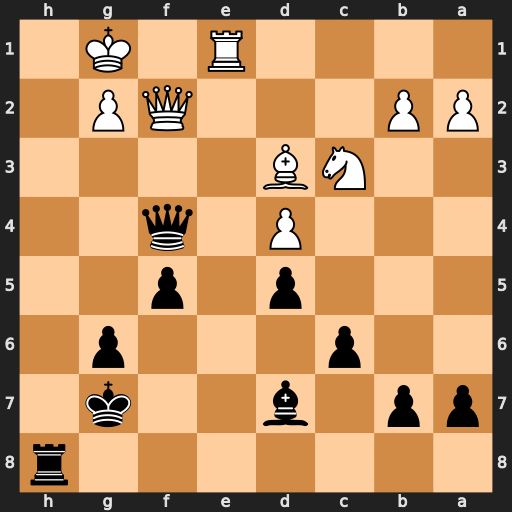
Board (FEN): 7r/pp1b2k1/2p3p1/3p1p2/3P1q2/2NB4/PP3QP1/4R1K1
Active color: b
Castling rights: -
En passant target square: -
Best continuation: Rh1+ Kxh1 Qxf2